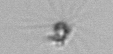
Label: Calciopappus